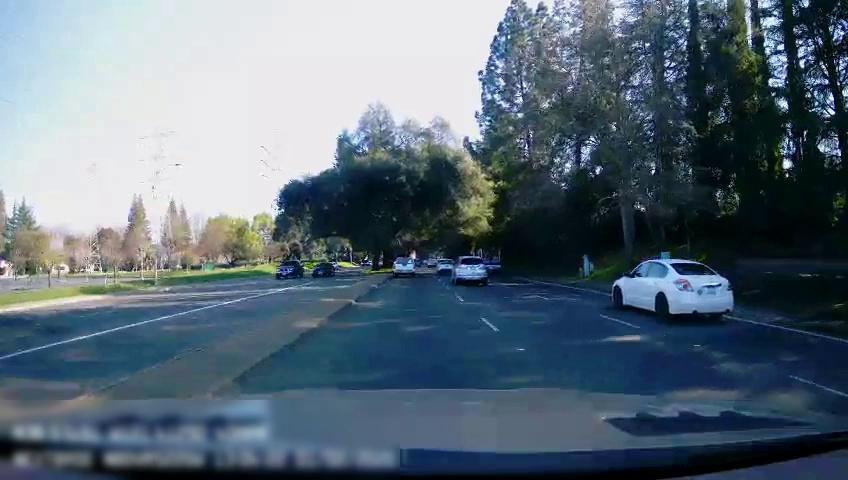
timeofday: Day
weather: Sunny
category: Drivable Space
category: Drivable Space
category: Vehicles | Car
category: Vehicles | Truck
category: Vehicles | Car
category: Vehicles | Truck
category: Vehicles | Truck
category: Vehicles | Car
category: Vehicles | SUV
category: Vehicles | Car
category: Vehicles | Car
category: Lanes | Opposite Lane
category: Lanes | Current Lane
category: Lanes | Current Lane
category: Lanes | Alternate Lane